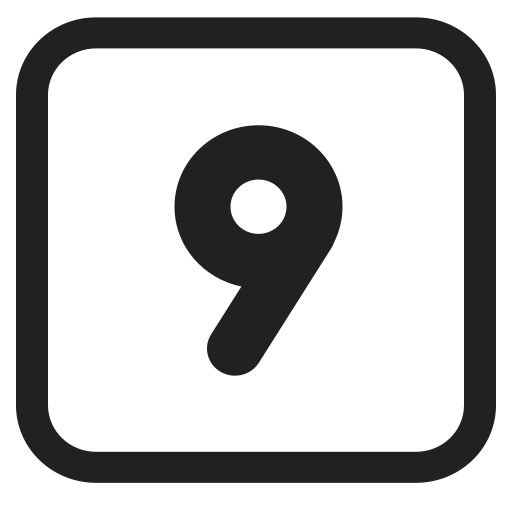
keycap 9 high contrast